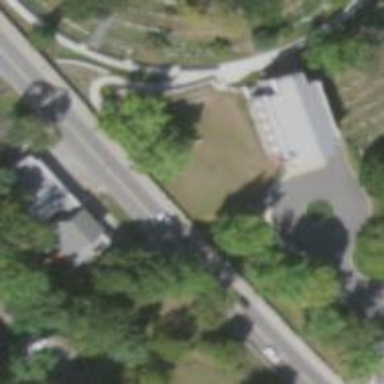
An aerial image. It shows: Sector within cemetery.